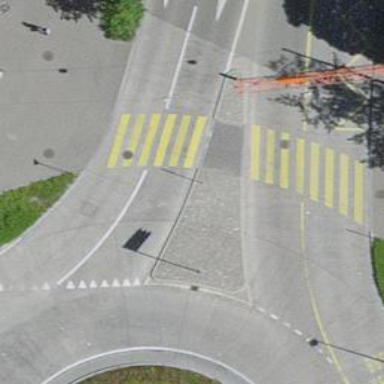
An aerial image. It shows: Traffic calming island.